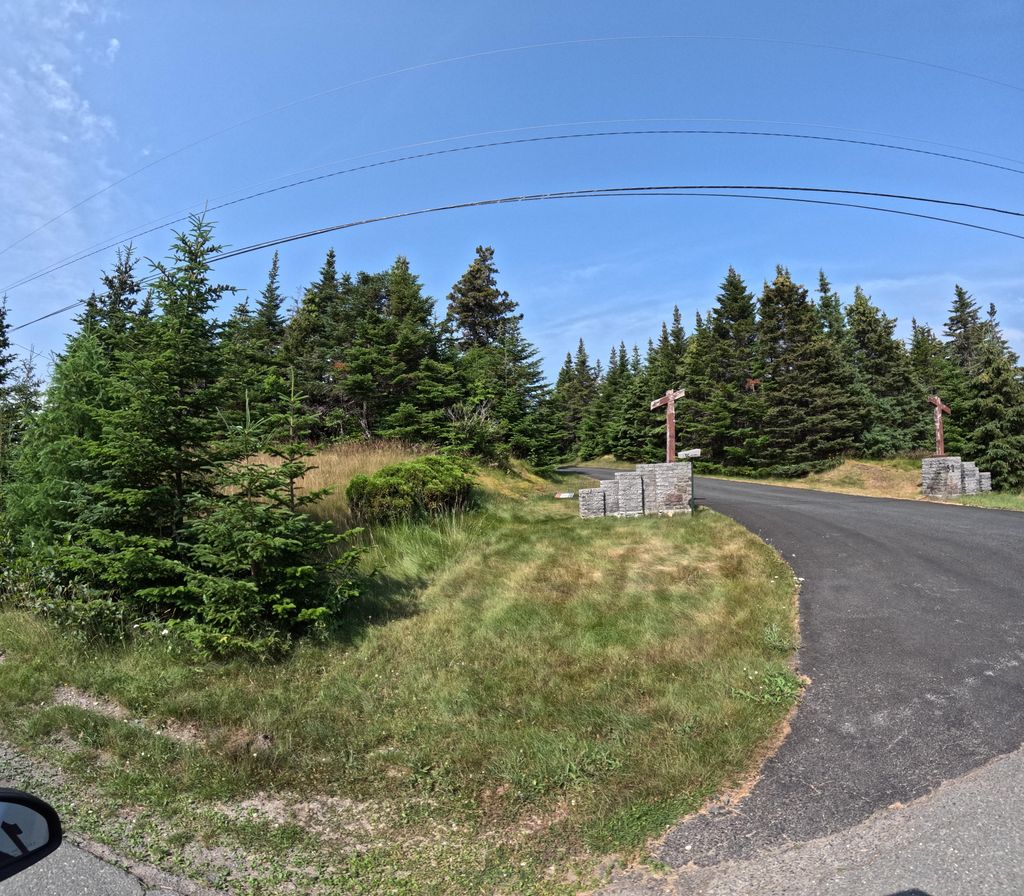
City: st_johns